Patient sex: M
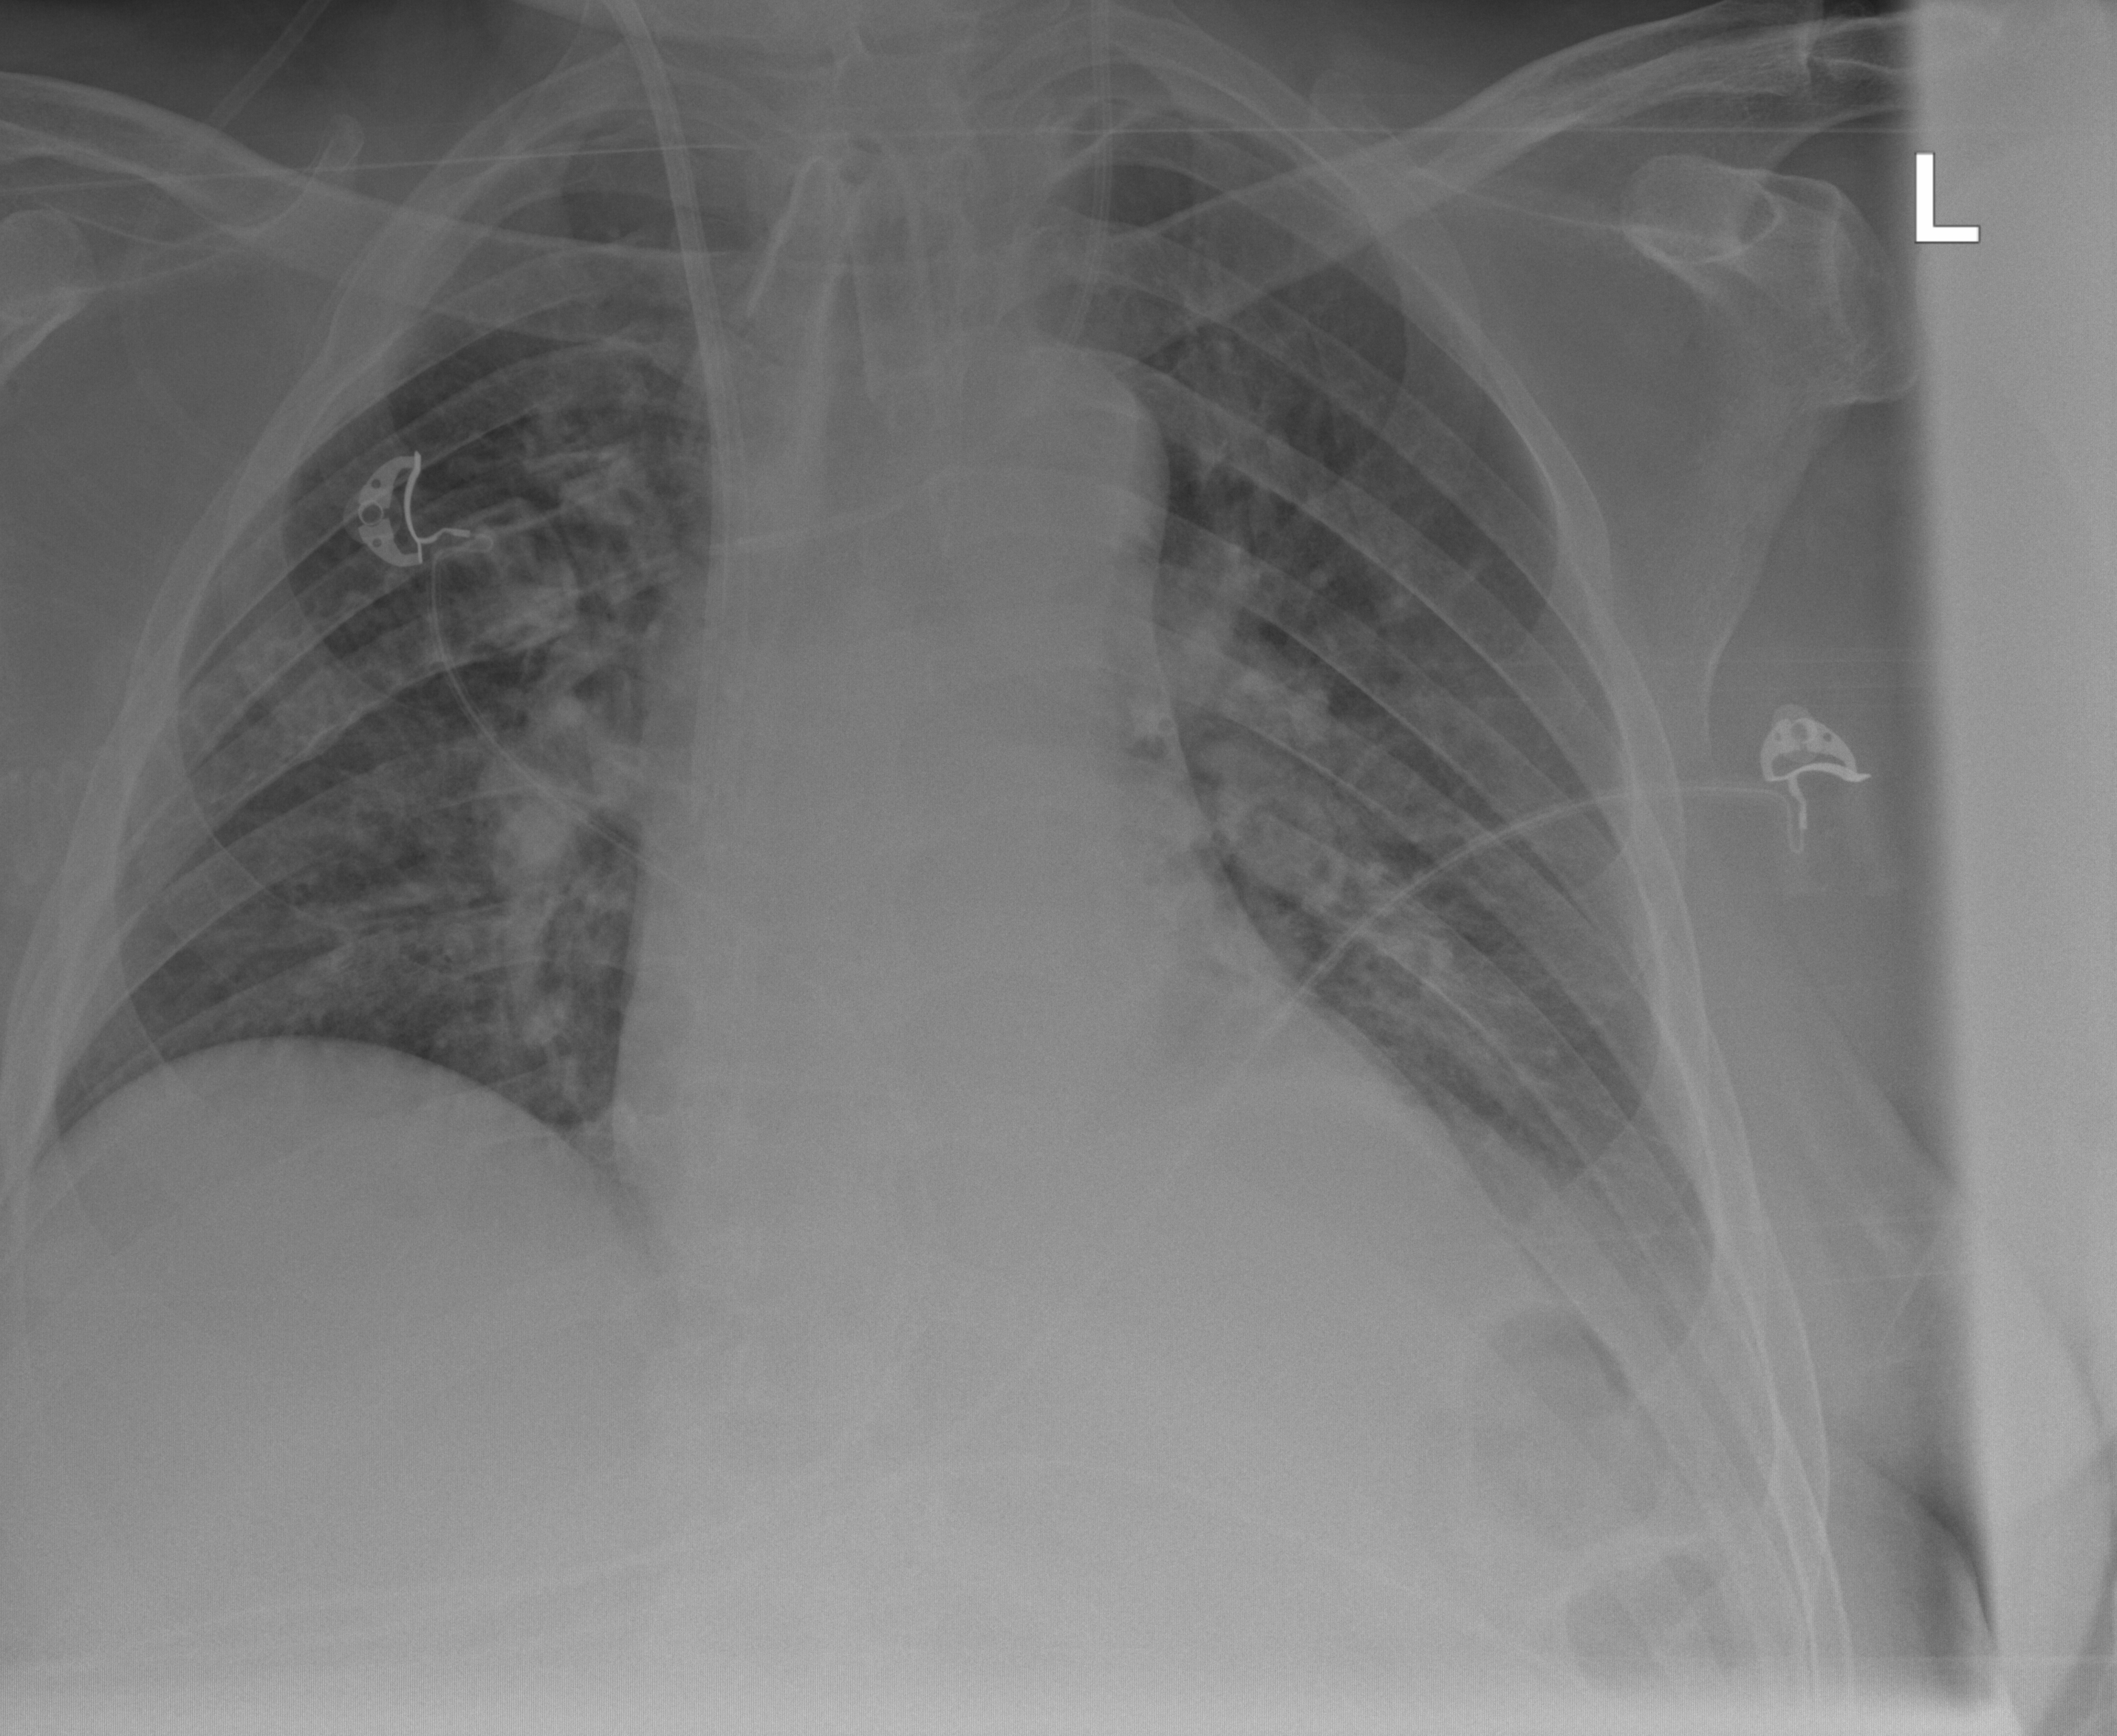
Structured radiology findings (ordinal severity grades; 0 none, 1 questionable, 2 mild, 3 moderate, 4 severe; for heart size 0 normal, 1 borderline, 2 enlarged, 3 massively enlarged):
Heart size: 1
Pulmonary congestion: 2
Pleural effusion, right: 0
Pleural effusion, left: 2
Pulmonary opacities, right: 2
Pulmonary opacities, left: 2
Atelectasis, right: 2
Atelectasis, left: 2